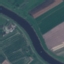
Land use / land cover class: River